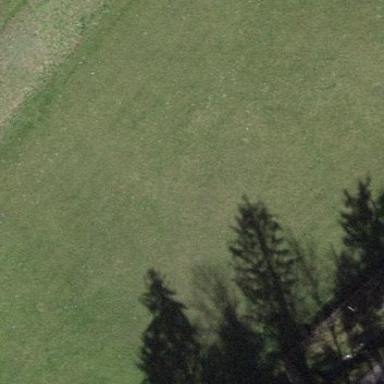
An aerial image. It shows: Grass pitch for leisure activities on the land.